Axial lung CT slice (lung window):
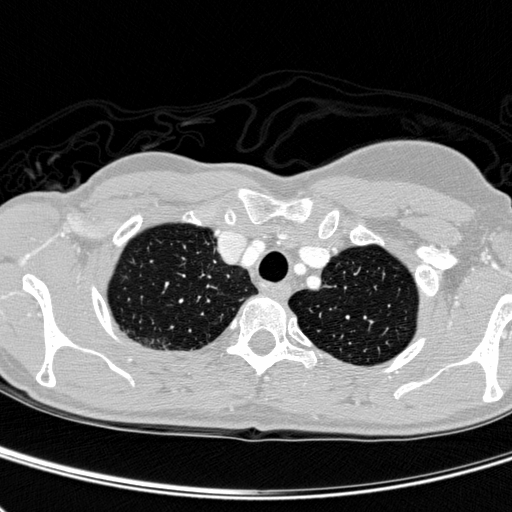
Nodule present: no